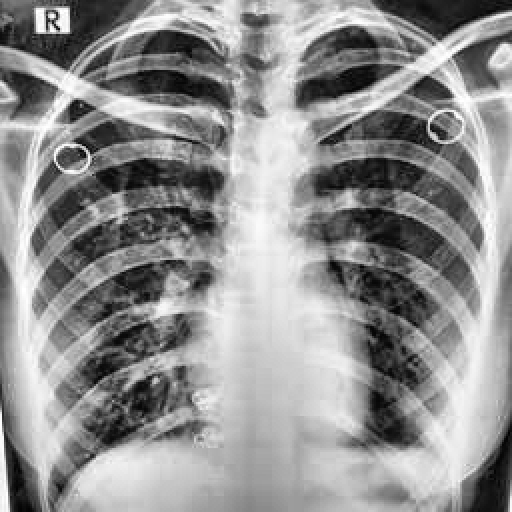
Finding: TUBERCULOSIS